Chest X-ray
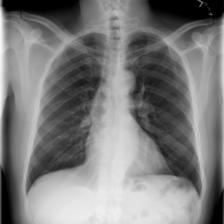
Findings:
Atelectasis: negative
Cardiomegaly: negative
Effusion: negative
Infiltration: negative
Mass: negative
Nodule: negative
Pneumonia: negative
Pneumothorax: negative
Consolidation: negative
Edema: negative
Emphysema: negative
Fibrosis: negative
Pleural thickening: negative
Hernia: negative